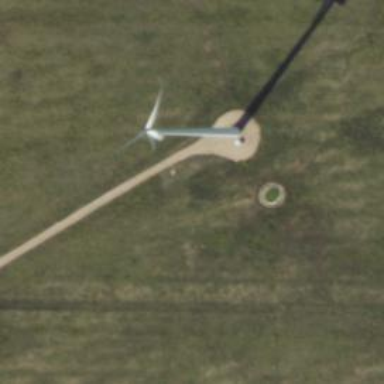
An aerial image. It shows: Wind generator using wind turbines of horizontal axis.